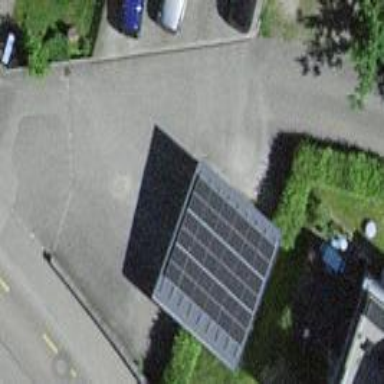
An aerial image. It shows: Garage.